Question: I have a employee, product and product odometer tables which looks like below

Each employee has a unique emp_code depending on the product he has access to.
Each product will have a unique prefix to its identifier.
I need to generate a unique alphanumeric identifiers per product and assign it to the employee.
This product identifier is going to be 9 characters long including the prefix.
Odometer table will store the last emp_code assigned to employees in that particular product.
How do I write a stored procedure to generate these alphanumeric emp_codes based on product for each new employee being added in the system?
Please help.
Just a small correction in the odometer table, we may not need to store the odometer as A00000001. Instead we could only store <PHONE> and then append the prefix.
This is what I have do so far.
'''
create or replace PROCEDURE SP_GEN_NEXT_DUMMY_DB_PRISM_ID
(
in_product_id number,
db_prism_id out varchar2
)
AS
BEGIN
UPDATE BI_DB_PRISM_ID_ODOMETER
SET DB_PRISM_ID = DB_PRISM_ID + 1
WHERE
PRODUCT_ID = in_product_id;
SELECT to_char(db_prism_id, 'FM00000000') into db_prism_id FROM BI_DB_PRISM_ID_ODOMETER WHERE PRODUCT_ID = in_product_id;
END;
'''
But how can I make sure that it runs in a transaction and also how do I append the product prefix to the number generated.
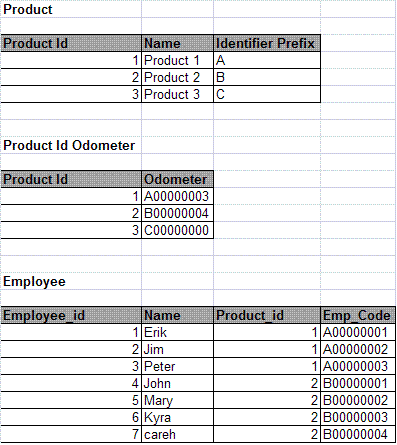
Answer: You have two options that I can think of:
1. Create an Oracle sequence for each product, perhaps with some kind of maintenance procedure that would detect new products and create the sequences dynamically.
2. Roll your own sequence code. Store the last value in the Product table. Write a procedure that generates a new value for a given product. The procedure would first obtain a row lock on the product table (so that you don't get two sessions getting the same value at the same time), advance the value, and write the new value to the Product table. You would need this procedure to be an autonomous transaction (otherwise other sessions would just wait if a session doesn't commit or rollback straight away).
An advantage of #1 is that it's the fastest.
A disadvantage of #1 is you're having to run dynamic DDL, and you'd have to make sure the DDL for a product has been run before trying to insert odometer records for it. You might also need to think about whether to drop a sequence if a product is deleted.
Another disadvantage of #1 is that you can only get sequence values with dynamic SQL (you'd have to determine the name of the sequence at runtime).
A disadvantage of #2 is that it's easy to get it wrong for a system that allows concurrent DML. You'd want to make sure you get the logic right, and test it under high concurrent load. Also, #2 will perform worse than #1 because it serializes access for each product.
> "But how can I make sure that it runs in a transaction and also how do
I append the product prefix to the number generated."
Transactions are automatic in Oracle. In this case, however, what you want is an <URL>.
Appending the product prefix is done using the string concatenation function - e.g. '||'